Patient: sex F, age 72
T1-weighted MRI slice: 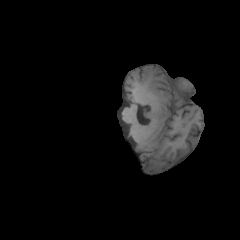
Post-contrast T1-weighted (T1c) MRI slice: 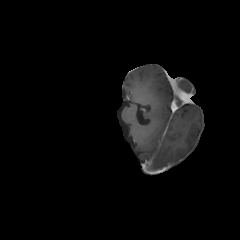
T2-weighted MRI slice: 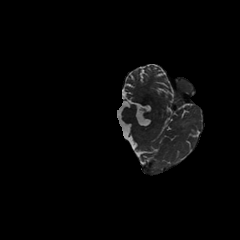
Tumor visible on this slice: no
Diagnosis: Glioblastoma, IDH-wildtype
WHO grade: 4